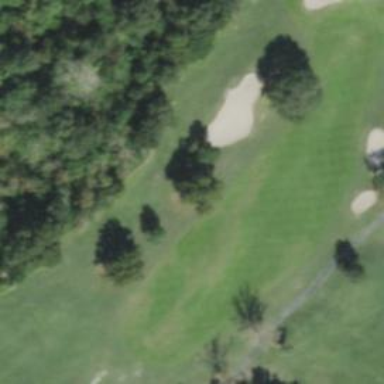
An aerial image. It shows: Grassy area designated as golf fairway.